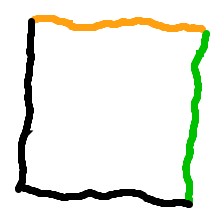
Shape: square